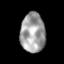
Tissue: skin
Cell type: T cells
Senescence score: 0.1487
Nuclear area (px): 958
Mean DAPI intensity: 158.858